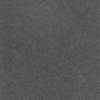
Label: dusty